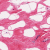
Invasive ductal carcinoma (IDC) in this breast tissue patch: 0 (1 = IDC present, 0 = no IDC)